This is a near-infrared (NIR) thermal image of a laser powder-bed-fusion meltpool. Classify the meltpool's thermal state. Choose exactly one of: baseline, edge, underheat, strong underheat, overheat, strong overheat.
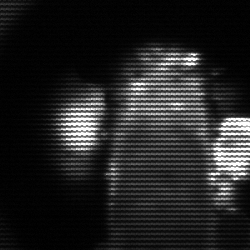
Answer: strong underheat